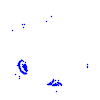
Particle: kaon